Question: I successfully performs breeze predicates like this with Javascript:
'''
var p3 = new breeze.Predicate('items', 'any', 'serialNumber', breeze.FilterQueryOp.Contains, '12345');
'''
So I search for any items where any of these items have a serial number which contains 12345.
I need to performs same kind of query on a Typescript page but I get an error in VS:

Where I click 'Go To Definition' for 'Predicate':
'''
class Predicate {
constructor (property: string, operator: string, value: any, valueIsLiteral?: boolean);
constructor (property: string, operator: FilterQueryOpSymbol, value: any, valueIsLiteral?: boolean);
'''
So it seems that the breeze type definitions (used by typescript pages) dons not include a definition for this function with these number of parameters.
This is breeze.d.ts version is 1.4
: how to get it to work with a typescript page?
PS: it works pretty well on another Javascript page so I think it should be possible to get it working on a Typescript page, isn't it?
Thanks.
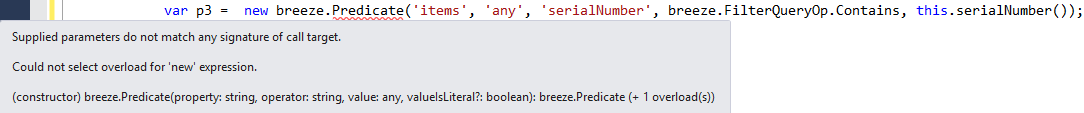
Answer: Sorry, I missed that, but it's fixed now. Please get the latest version of <URL>. I've sent a pull request to DefinitelyTyped also, but that can take a few days.
Thanks for letting us know.